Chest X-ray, AP view. Patient: 4 years old, sex M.
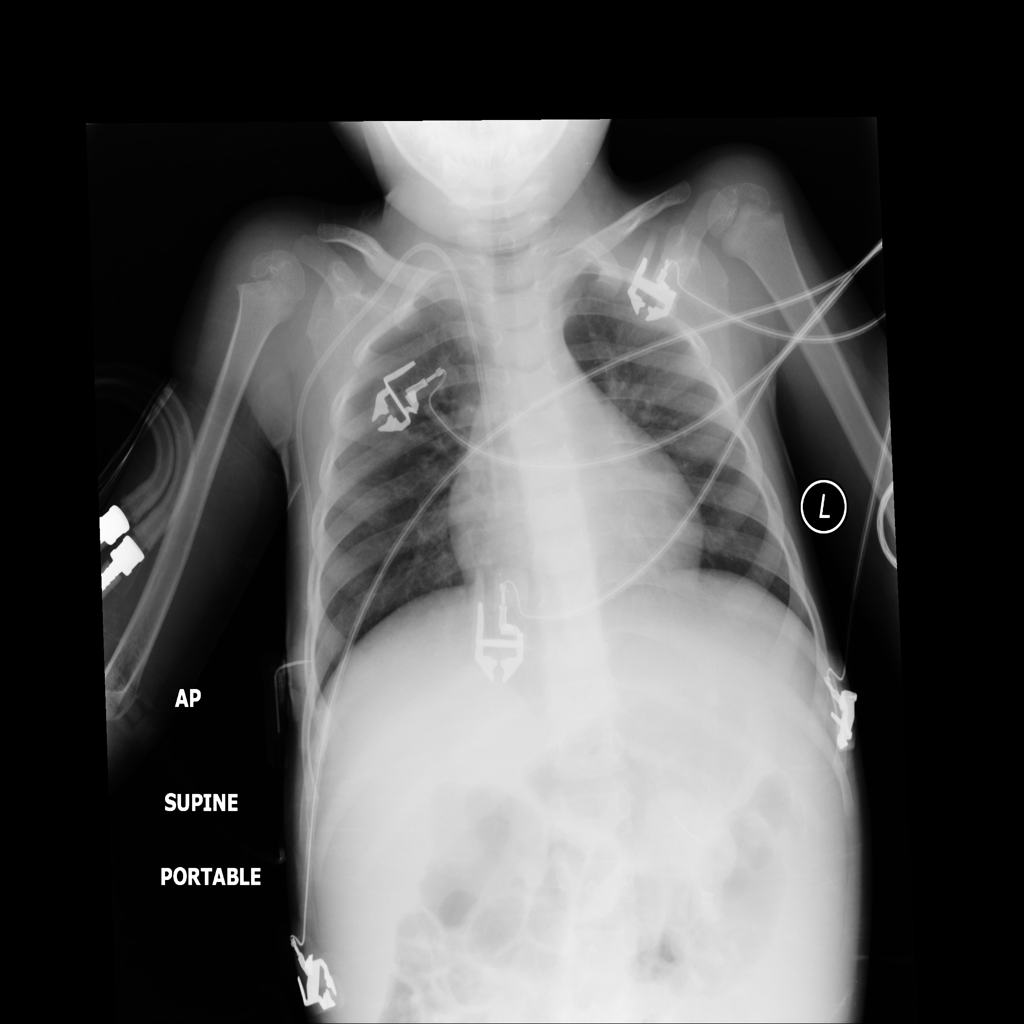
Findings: Infiltration